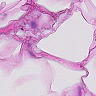
Metastatic tissue present: no